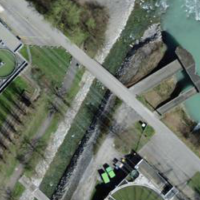
EUNIS habitat code: 52
Species observed at this site:
Lysimachia vulgaris